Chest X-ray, AP view. Patient: 56 years old, sex F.
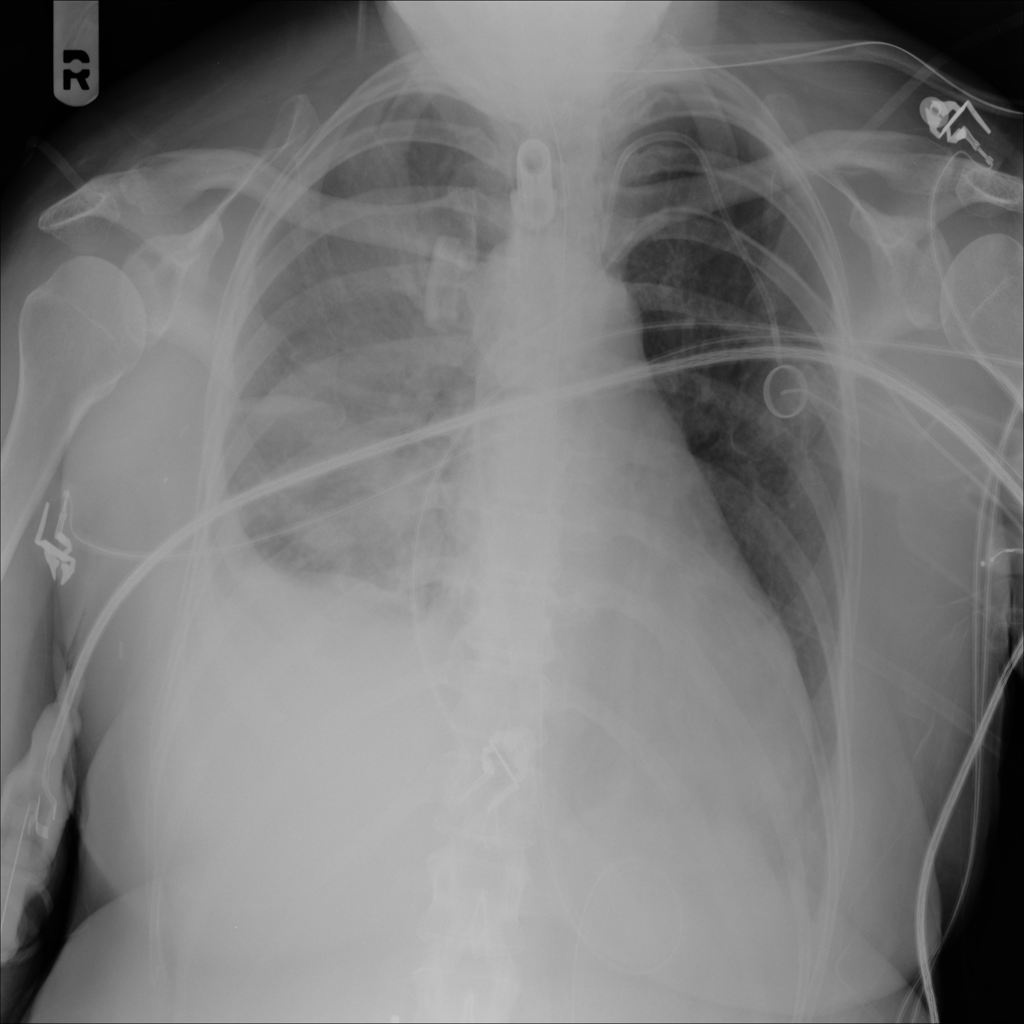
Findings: No Finding